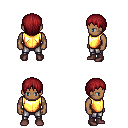
a pixel art fantasy rpg character, male body template, human, dark skin, gold chest armor, metal pants, brunette plain hairstyle, maroon shoes, four views (front, back, left, right), 2x2 character sprite sheet, small pixel art, hard edges, no anti-aliasing